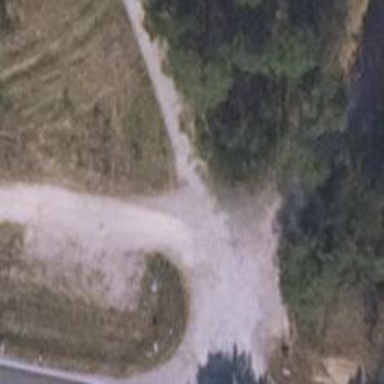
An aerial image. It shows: Emergency access point on the road.